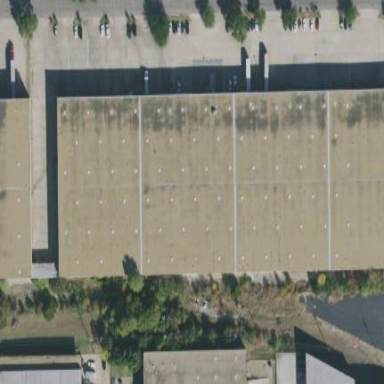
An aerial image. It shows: Warehouse building.